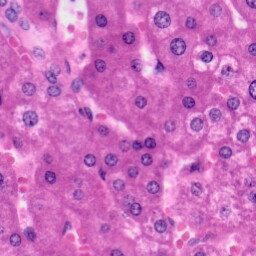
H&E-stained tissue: Liver